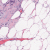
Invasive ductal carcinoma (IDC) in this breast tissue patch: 1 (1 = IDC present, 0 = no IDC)